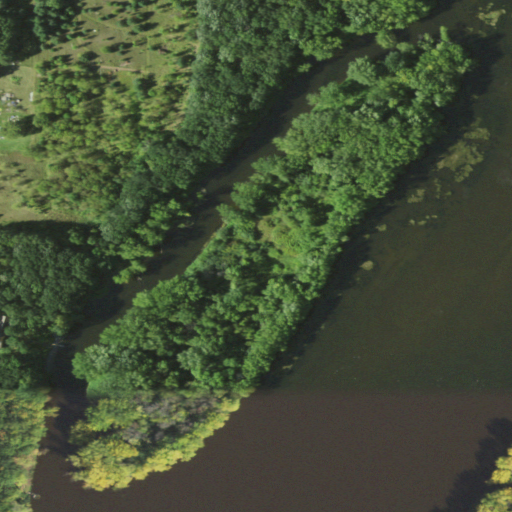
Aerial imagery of island in Minnesota named Island Fortyeight containing open water, deciduous forest, woody wetlands, pasture, herbaceous wetlands, grassland, evergreen forest, and open development